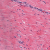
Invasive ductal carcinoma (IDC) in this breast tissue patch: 0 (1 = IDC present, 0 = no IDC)